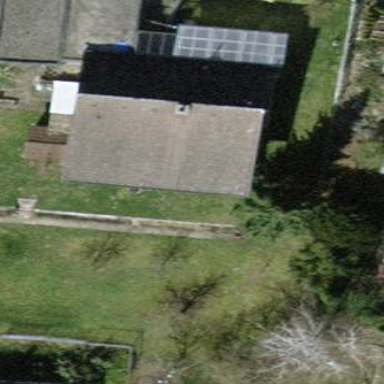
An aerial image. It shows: Detached building with gabled roof.